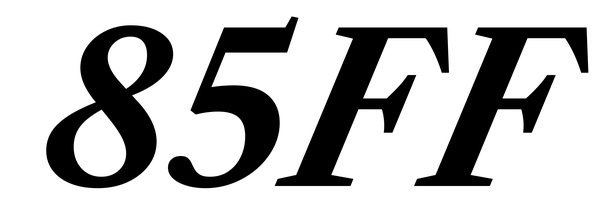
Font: LibreCaslonText-Italic_Bold_Italic